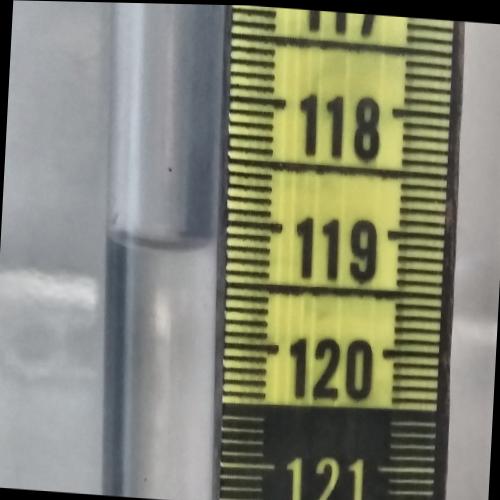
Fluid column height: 119.2 cm